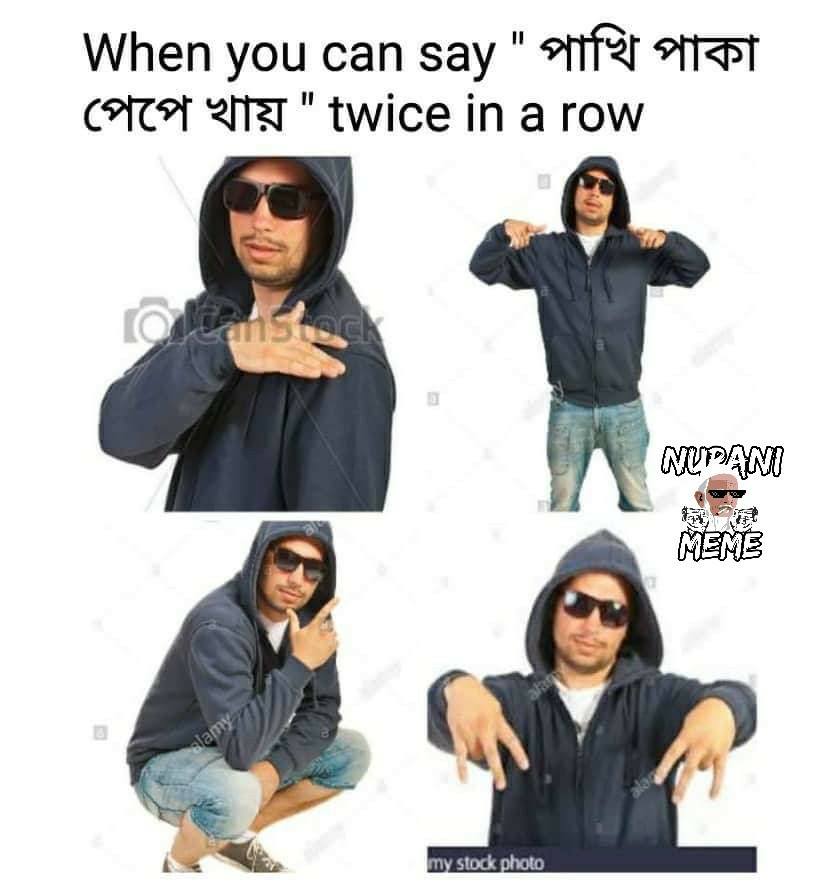
Caption: When you can say  "পাখি পাকা পেঁপে খায় "  twice in a row
Label: non-hate